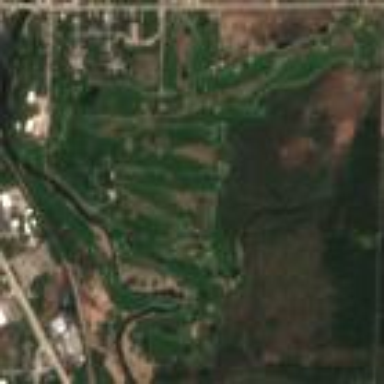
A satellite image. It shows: Golf course.